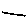
Label: line